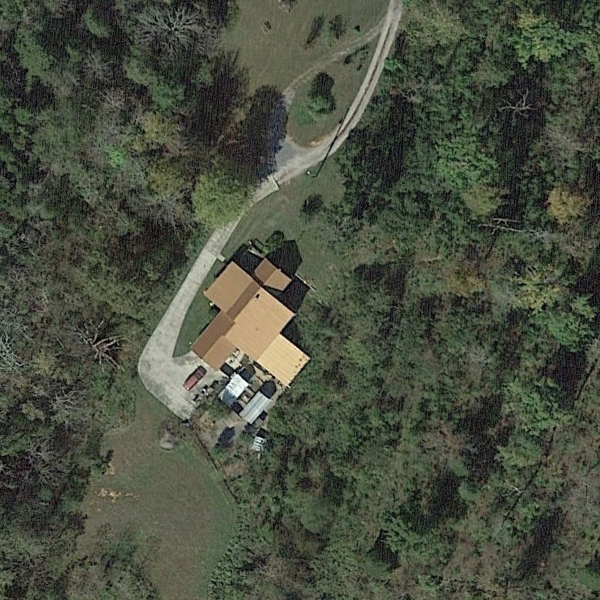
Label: SparseResidential